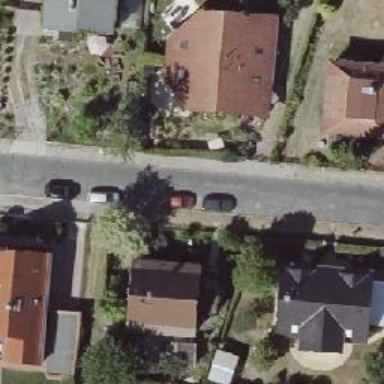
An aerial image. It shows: Residential road with asphalt surface and sidewalk on the left side.